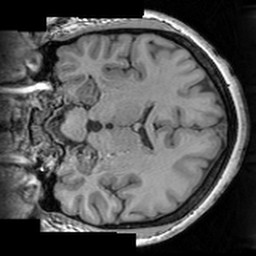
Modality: T1w
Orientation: coronal
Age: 24
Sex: female
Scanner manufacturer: siemens
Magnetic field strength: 3 T
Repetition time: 1.63 s
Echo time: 0.00311 s